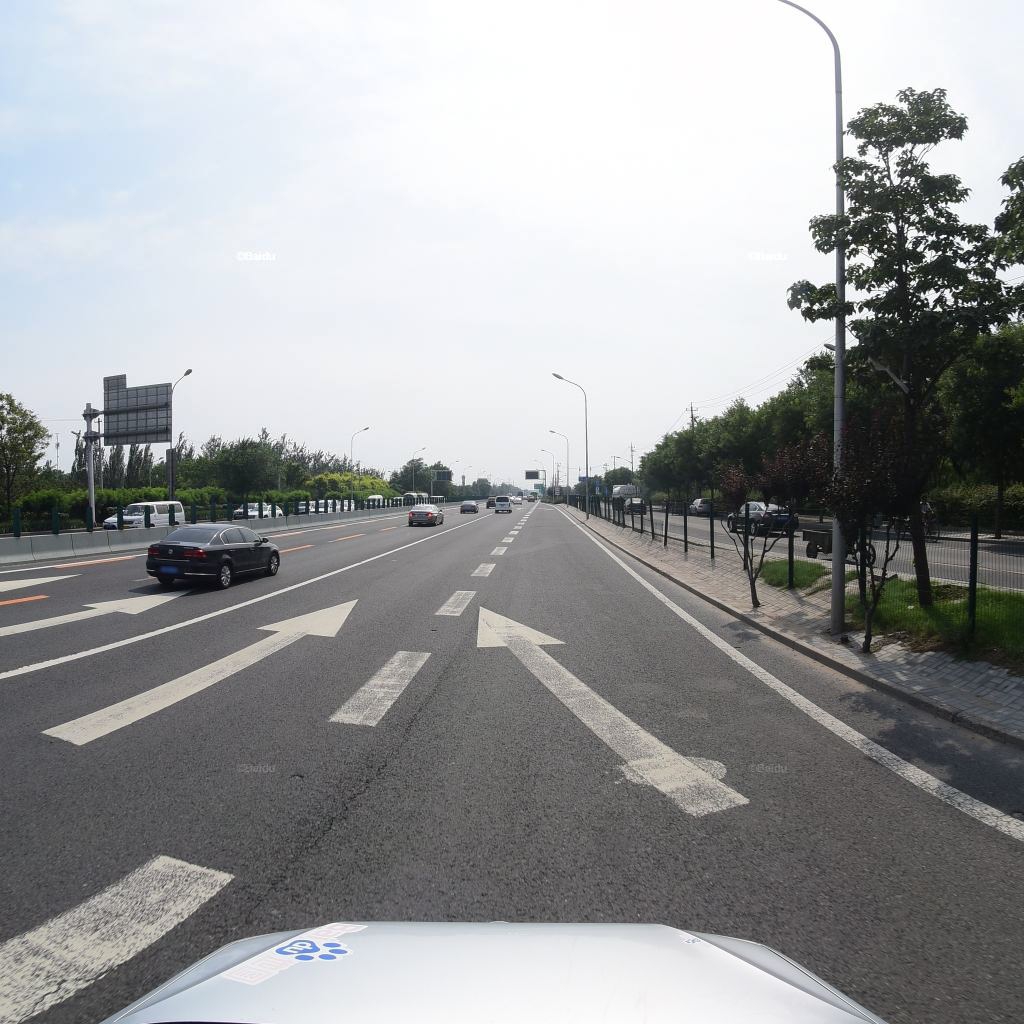
Region: Fengtai
Road damage annotations: longitudinal crack, pothole